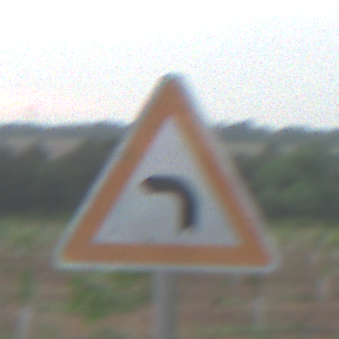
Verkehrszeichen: KurveLinks
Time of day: SunriseSunset
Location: Outdoor (Nature)
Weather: PartlyCloudy
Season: NotSpecified
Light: Natural